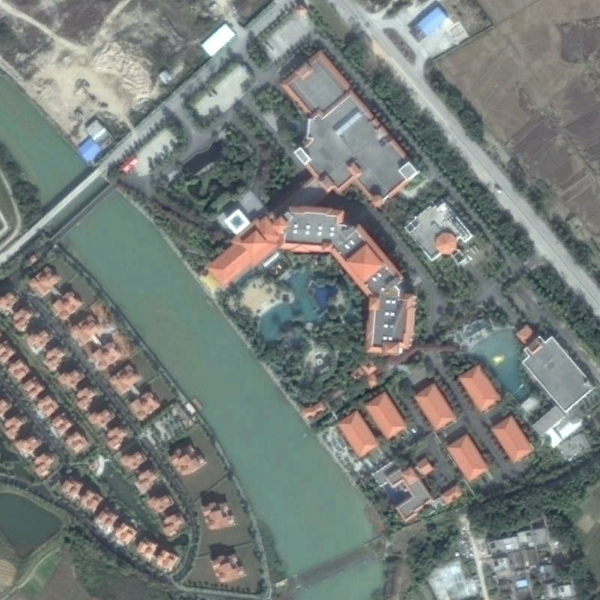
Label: Resort